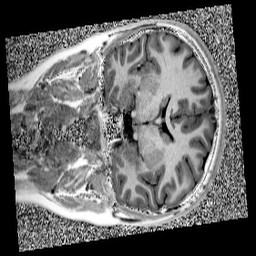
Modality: UNIT1
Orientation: coronal
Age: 12
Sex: female
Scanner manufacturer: siemens
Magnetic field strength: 3 T
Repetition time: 4 s
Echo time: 0.00299 s